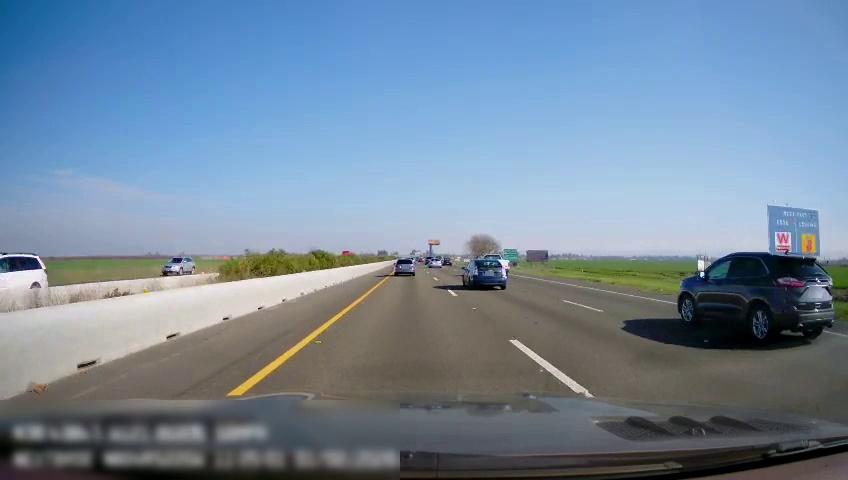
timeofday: Day
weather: Sunny
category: Drivable Space
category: Vehicles | Car
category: Vehicles | SUV
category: Vehicles | SUV
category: Vehicles | Truck
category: Vehicles | Truck
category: Vehicles | Car
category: Vehicles | Car
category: Vehicles | SUV
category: Lanes | Current Lane
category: Lanes | Current Lane
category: Lanes | Alternate Lane
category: Lanes | Alternate Lane
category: Traffic | Signs